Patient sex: M
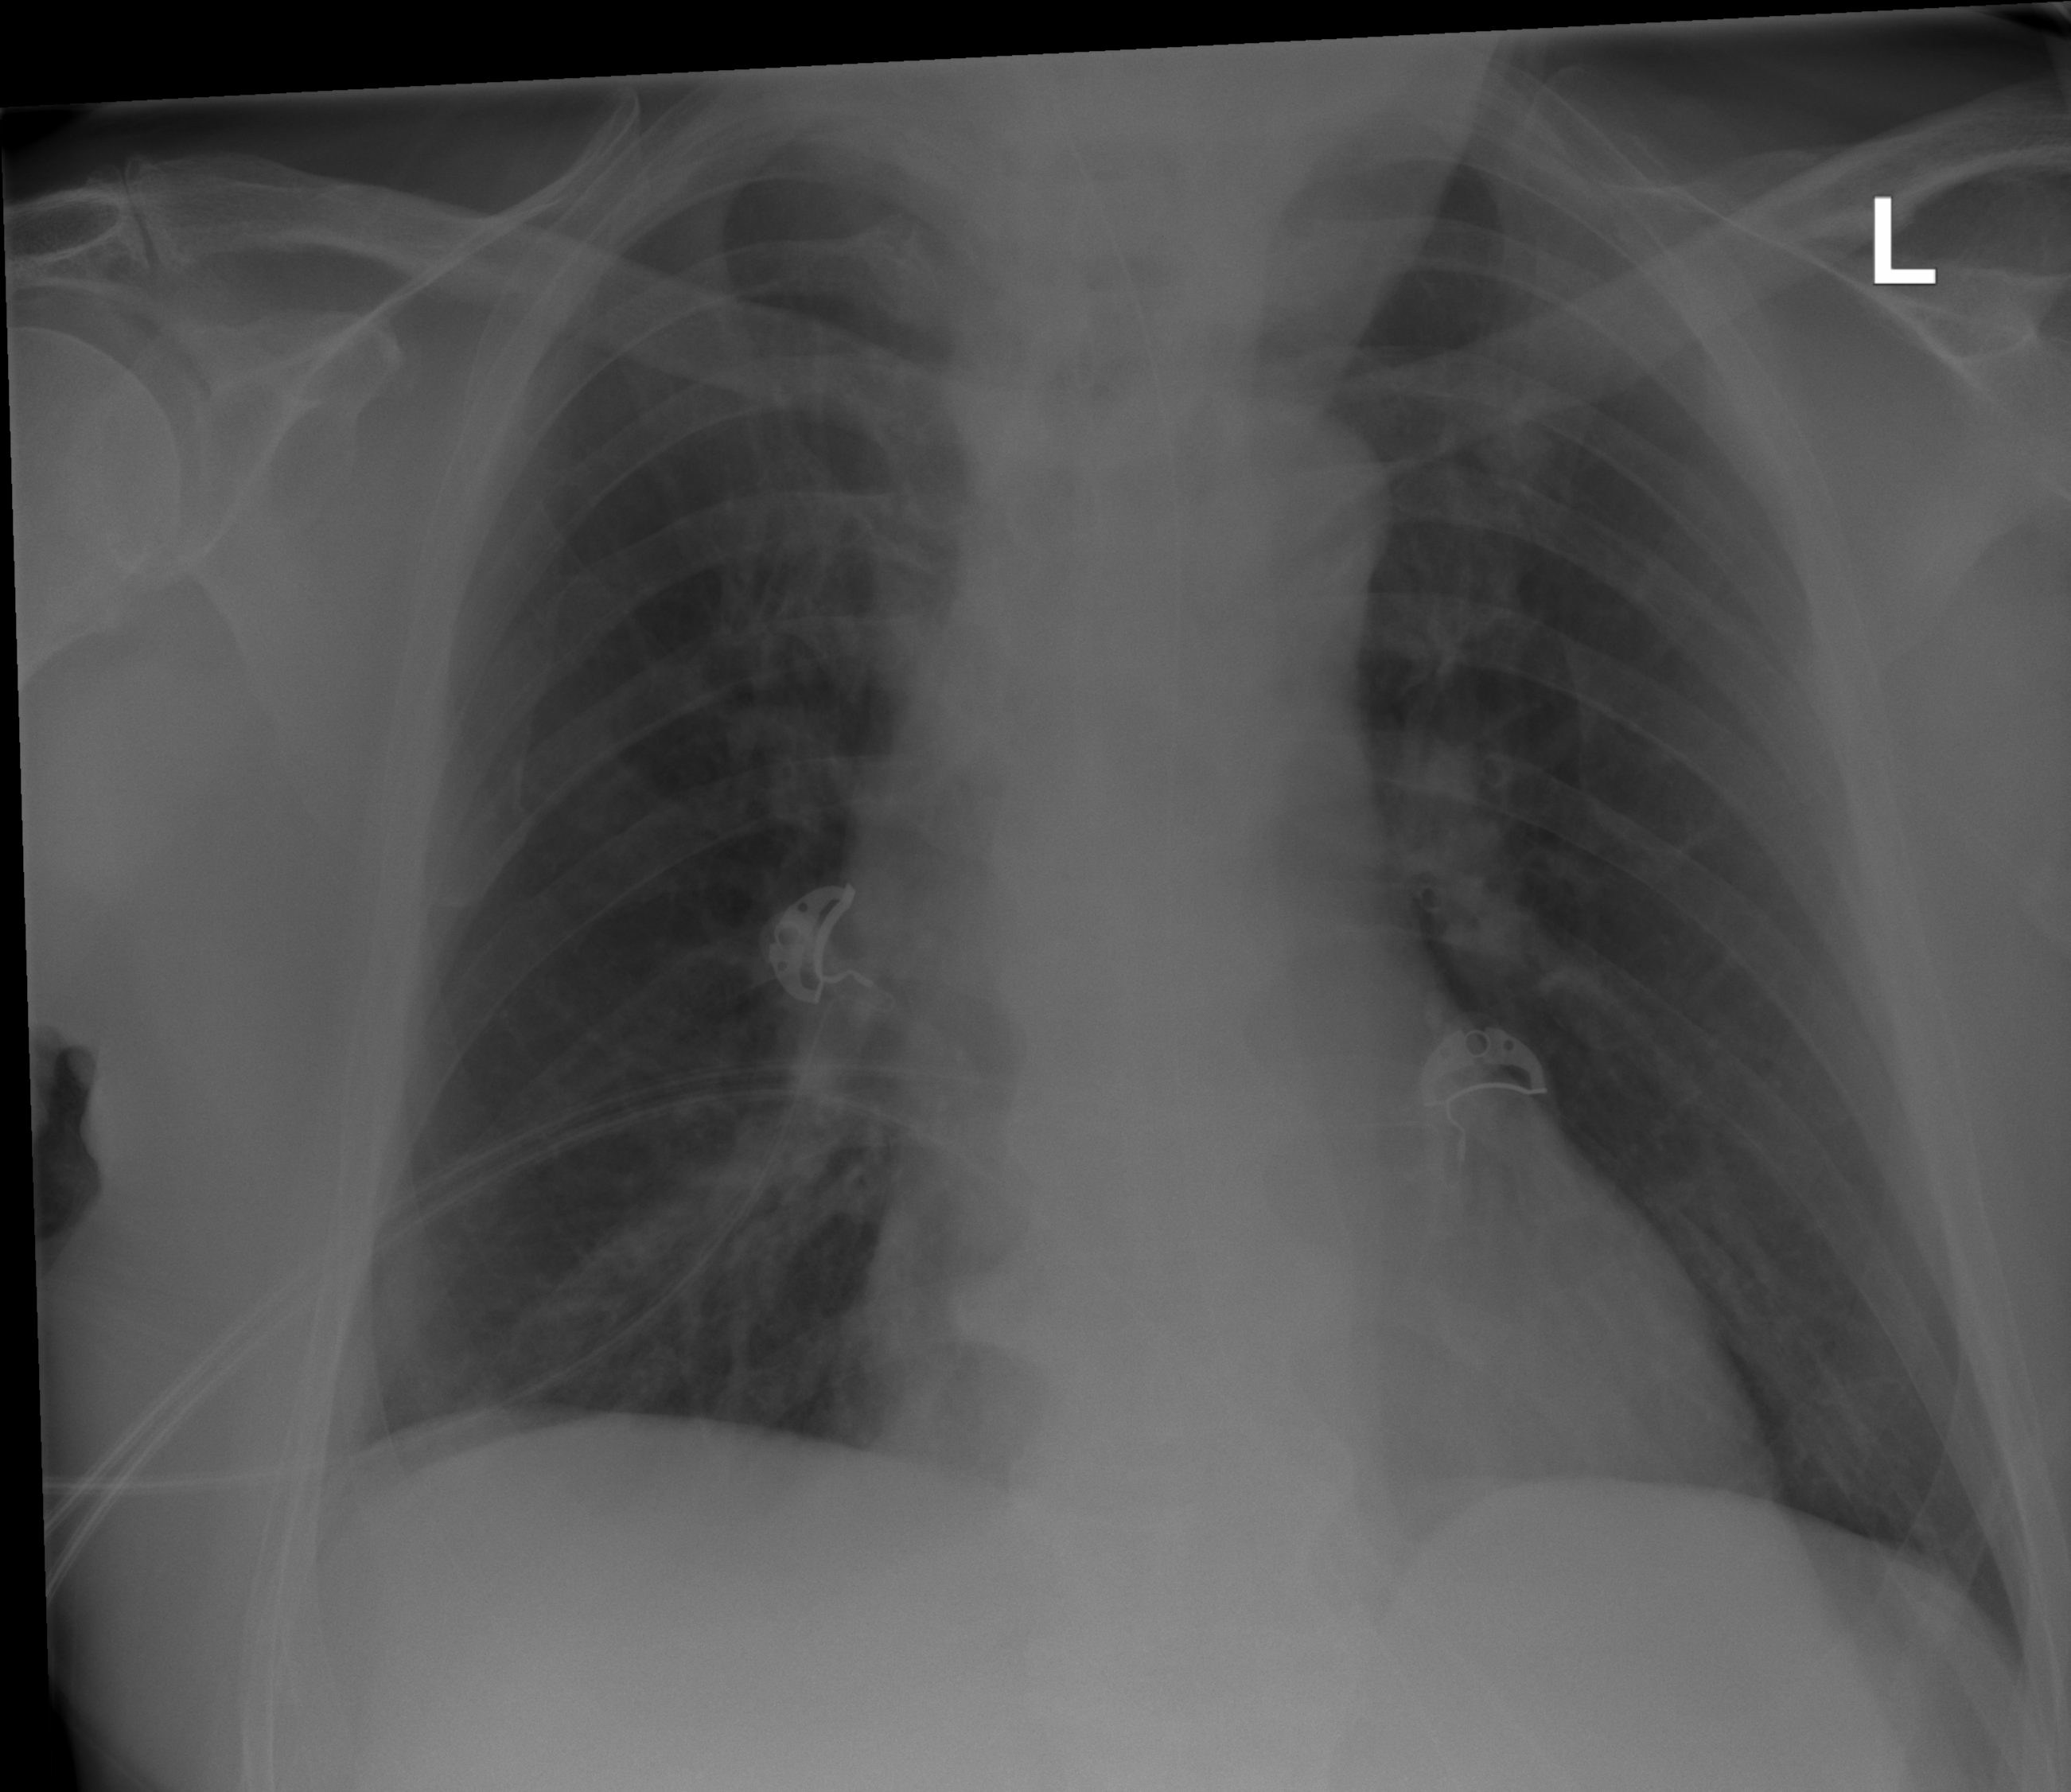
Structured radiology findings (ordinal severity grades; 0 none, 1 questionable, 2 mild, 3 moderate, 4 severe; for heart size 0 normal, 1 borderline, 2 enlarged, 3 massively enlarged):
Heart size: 0
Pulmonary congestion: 0
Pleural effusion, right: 0
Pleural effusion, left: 0
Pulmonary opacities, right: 1
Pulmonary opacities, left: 0
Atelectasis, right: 0
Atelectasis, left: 0